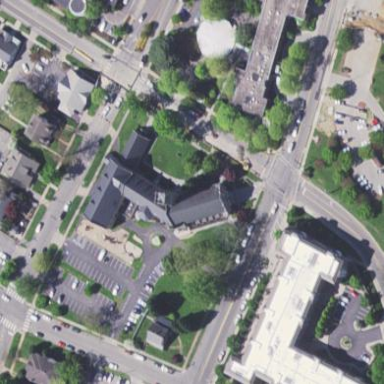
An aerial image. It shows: Building that serves as place of worship.